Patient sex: M
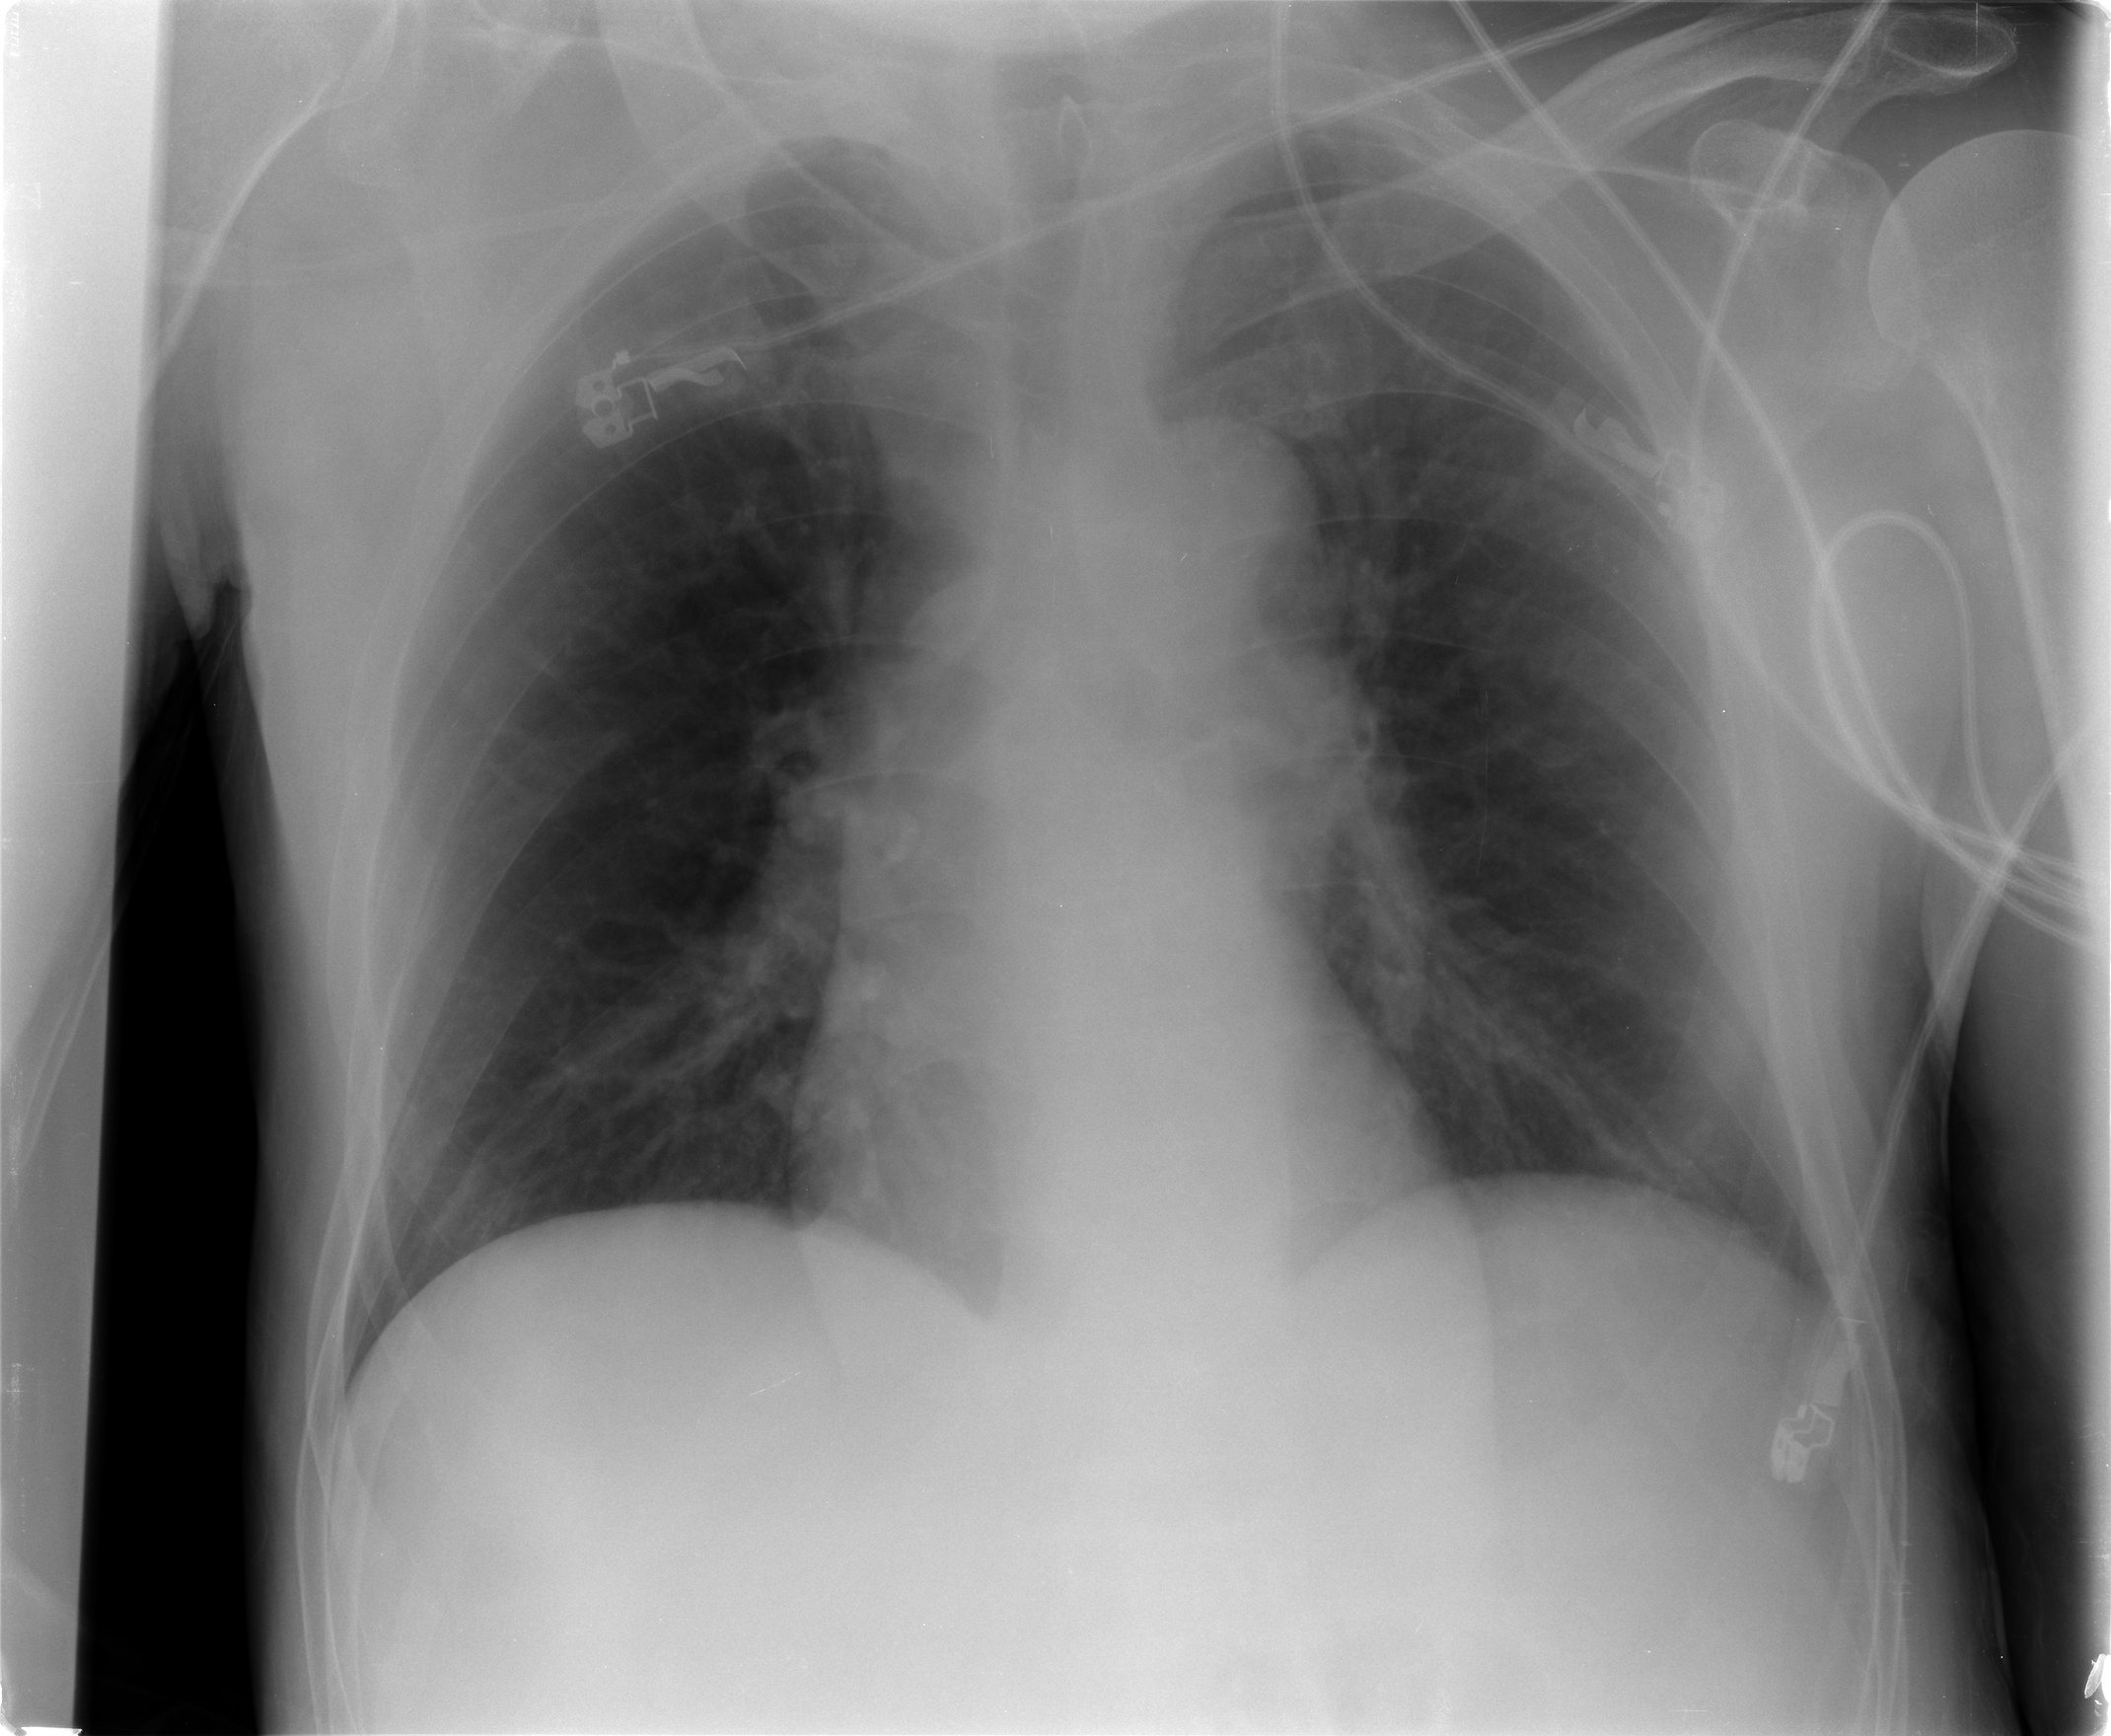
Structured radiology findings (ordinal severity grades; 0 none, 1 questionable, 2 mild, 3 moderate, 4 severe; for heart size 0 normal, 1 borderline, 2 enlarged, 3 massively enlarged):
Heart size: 0
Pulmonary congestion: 2
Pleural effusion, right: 0
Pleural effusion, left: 0
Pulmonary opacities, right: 0
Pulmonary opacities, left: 1
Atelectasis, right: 1
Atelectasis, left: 1